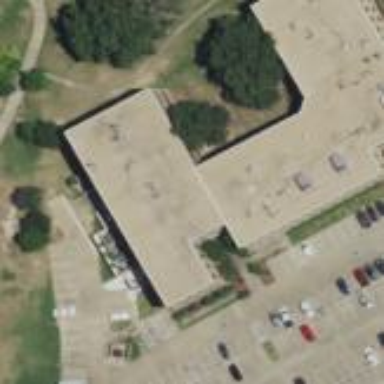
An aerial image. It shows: University building.